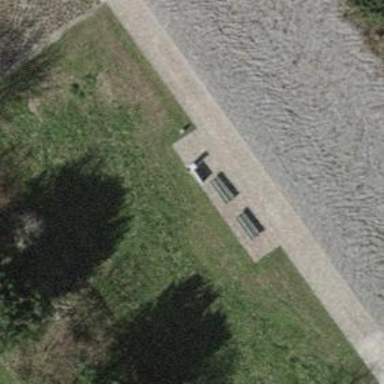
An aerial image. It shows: Bench.